Question: I'm trying to make my table rows selected when user uses arrow keys.
This is working nice as you can see below:

As you can see, the table is inside a div with
'''
overflow:auto.
'''
My issue is: I want to make the scroll bar follows the selected row when the user reach a row that is under the div limit.
Here is the fiddle:
<URL>
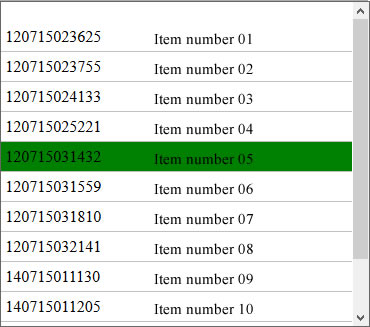
Answer: You can try adding a 'scrollTop' in your highlight function to keep the highlighted item at the top of the list as long as possible based on your tableIndex variable and the height of a row:
'''
$('#areaItens').animate({
scrollTop: $('#data tbody tr:eq('+tableIndex+')').height() * tableIndex
}, 0);
'''
This will ensure the container is showing the highlighted item. You can play with a demo <URL>.